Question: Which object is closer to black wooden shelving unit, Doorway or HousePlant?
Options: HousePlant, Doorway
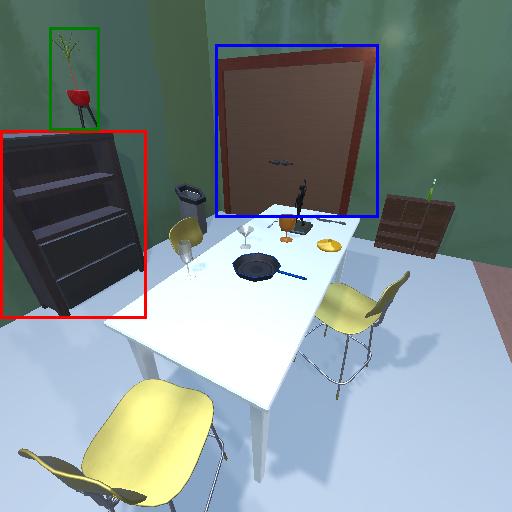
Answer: HousePlant